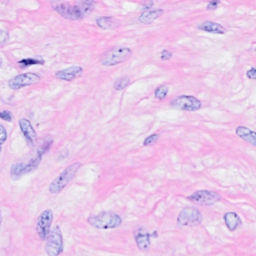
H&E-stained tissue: Breast